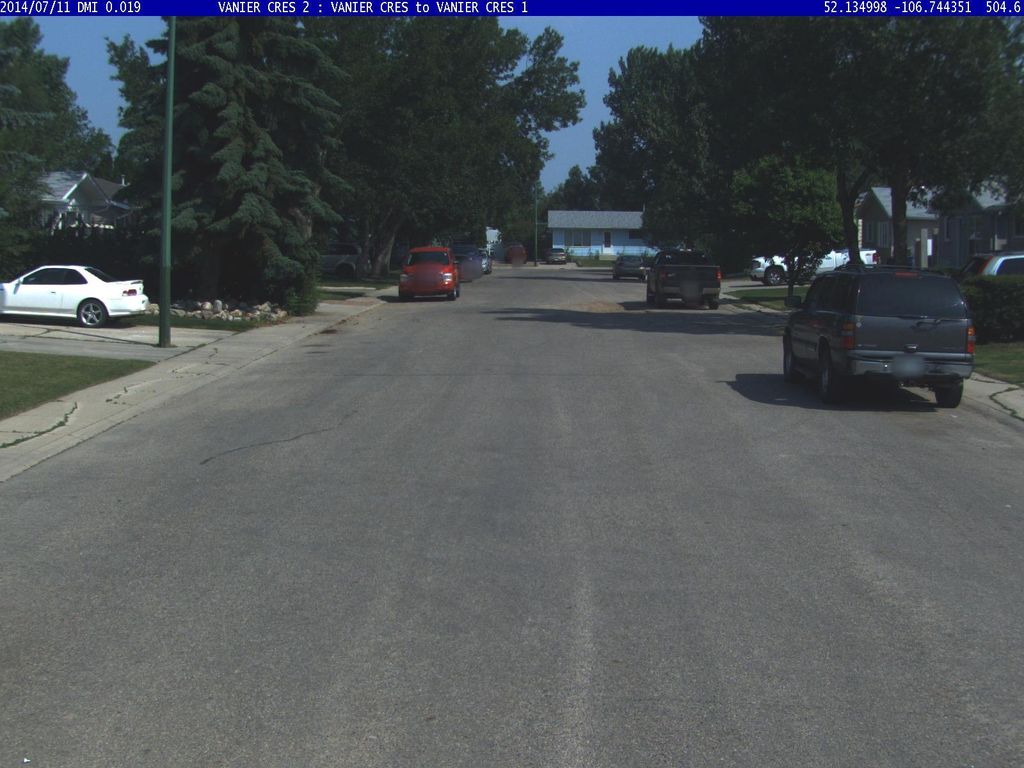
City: saskatoon